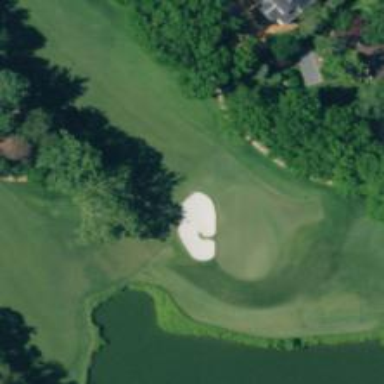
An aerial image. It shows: Golf hole.